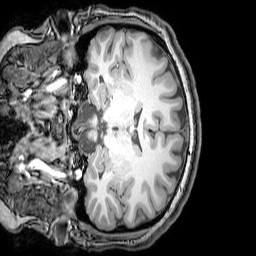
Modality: T1w
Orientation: coronal
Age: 21
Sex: female
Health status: healthy
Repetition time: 0.081 s
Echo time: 0.037 s